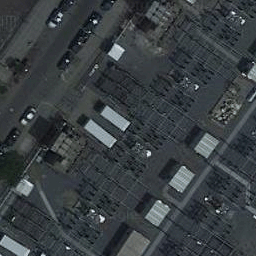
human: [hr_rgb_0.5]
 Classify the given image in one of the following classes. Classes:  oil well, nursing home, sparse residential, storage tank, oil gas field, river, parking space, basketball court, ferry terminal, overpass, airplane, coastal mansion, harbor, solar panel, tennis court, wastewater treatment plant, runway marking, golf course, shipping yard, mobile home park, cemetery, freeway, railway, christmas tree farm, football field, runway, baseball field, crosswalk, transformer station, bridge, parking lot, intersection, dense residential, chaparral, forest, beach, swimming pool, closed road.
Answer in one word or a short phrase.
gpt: transformer station